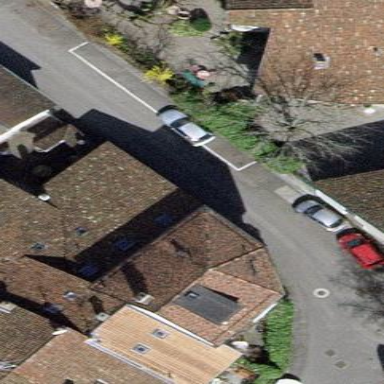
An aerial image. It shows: Parallel street-side parking with asphalt surface.